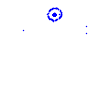
Particle: pion